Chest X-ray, AP view. Patient: 33 years old, sex M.
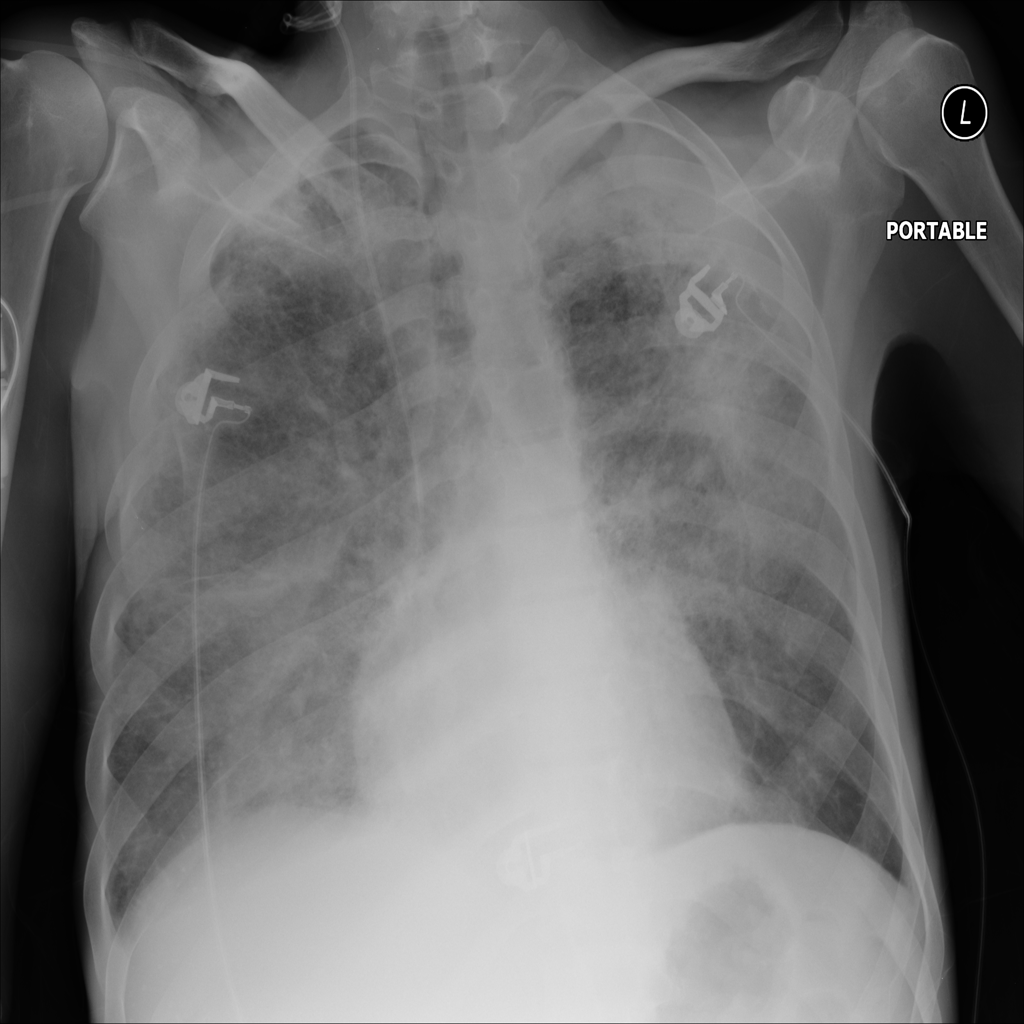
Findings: Fibrosis, Infiltration